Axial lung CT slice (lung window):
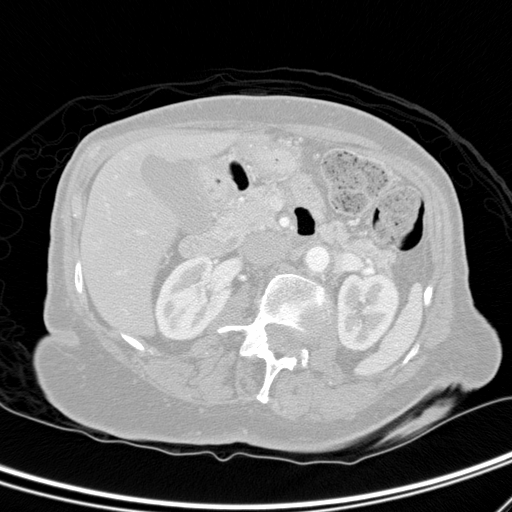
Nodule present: no